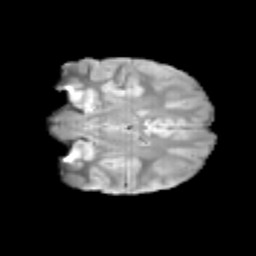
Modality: T2w
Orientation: coronal
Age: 10
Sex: male
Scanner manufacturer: siemens
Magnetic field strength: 3 T
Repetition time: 3.8 s
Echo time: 0.07 s